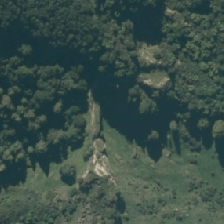
Land cover: indigenous_forest